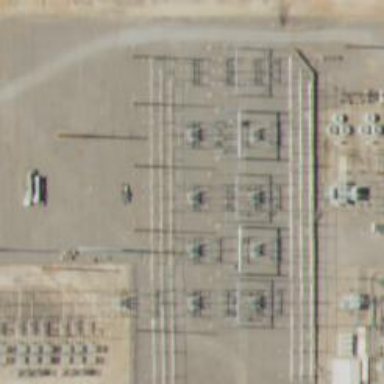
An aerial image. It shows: Switch used for power control.